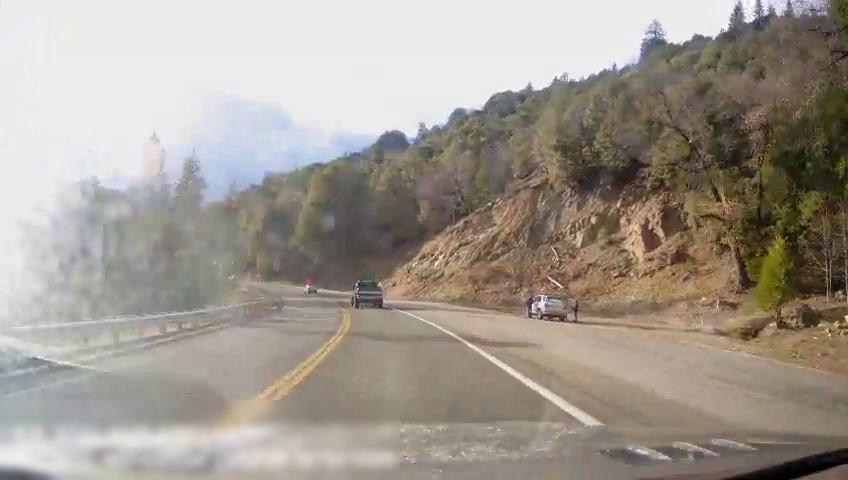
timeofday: Day
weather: Sunny
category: Drivable Space
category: Vehicles | SUV
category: Vehicles | Truck
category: Vehicles | SUV
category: Pedestrians
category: Pedestrians
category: Lanes | Current Lane
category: Lanes | Opposite Lane
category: Lanes | Opposite Lane